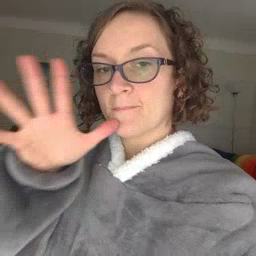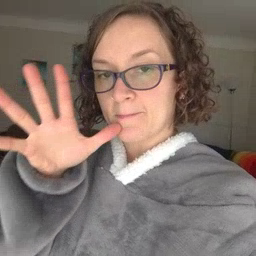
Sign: mom